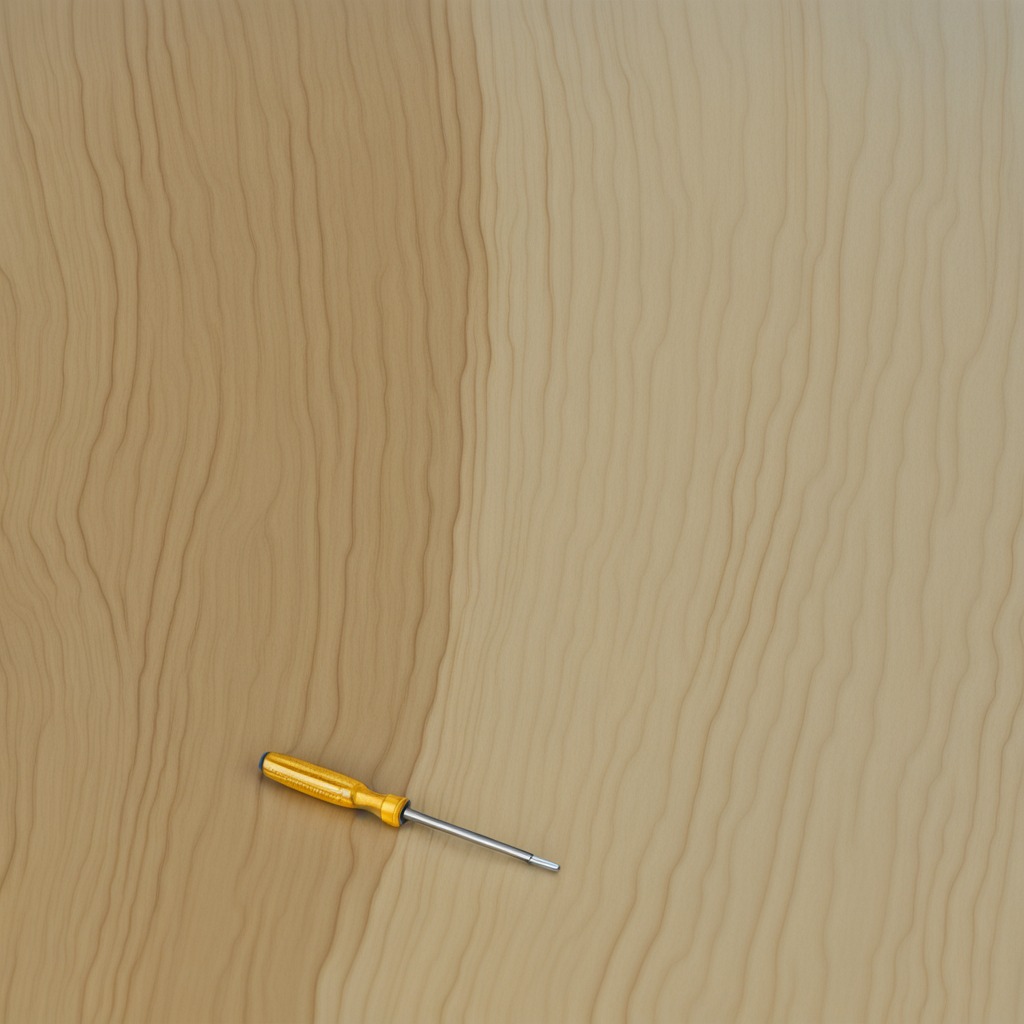
A screwdriver is lying on the plywood surface in a paint workshop lit by afternoon window light.